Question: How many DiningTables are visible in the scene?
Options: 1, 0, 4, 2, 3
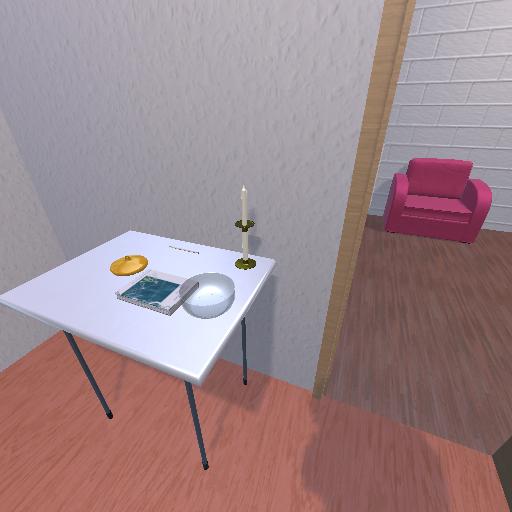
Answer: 1